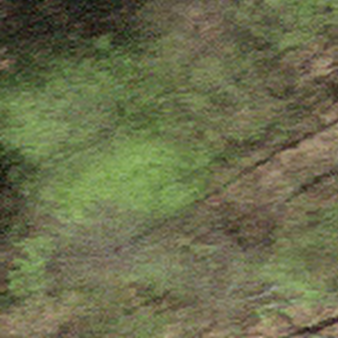
Label: other